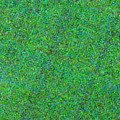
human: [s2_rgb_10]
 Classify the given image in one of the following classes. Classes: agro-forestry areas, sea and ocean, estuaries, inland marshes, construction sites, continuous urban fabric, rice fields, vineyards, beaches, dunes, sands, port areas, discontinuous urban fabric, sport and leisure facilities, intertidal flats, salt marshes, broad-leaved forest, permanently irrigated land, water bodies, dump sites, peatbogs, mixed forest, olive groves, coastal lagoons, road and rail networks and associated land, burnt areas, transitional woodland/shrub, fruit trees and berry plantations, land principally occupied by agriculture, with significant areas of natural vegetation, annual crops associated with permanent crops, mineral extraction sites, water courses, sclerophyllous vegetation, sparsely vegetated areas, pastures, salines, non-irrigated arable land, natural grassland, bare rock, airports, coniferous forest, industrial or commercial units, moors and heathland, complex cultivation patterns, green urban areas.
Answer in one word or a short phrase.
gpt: sea and ocean